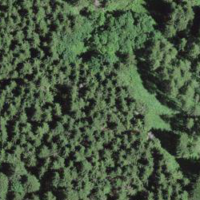
EUNIS habitat code: 44
Species observed at this site:
Huperzia selago